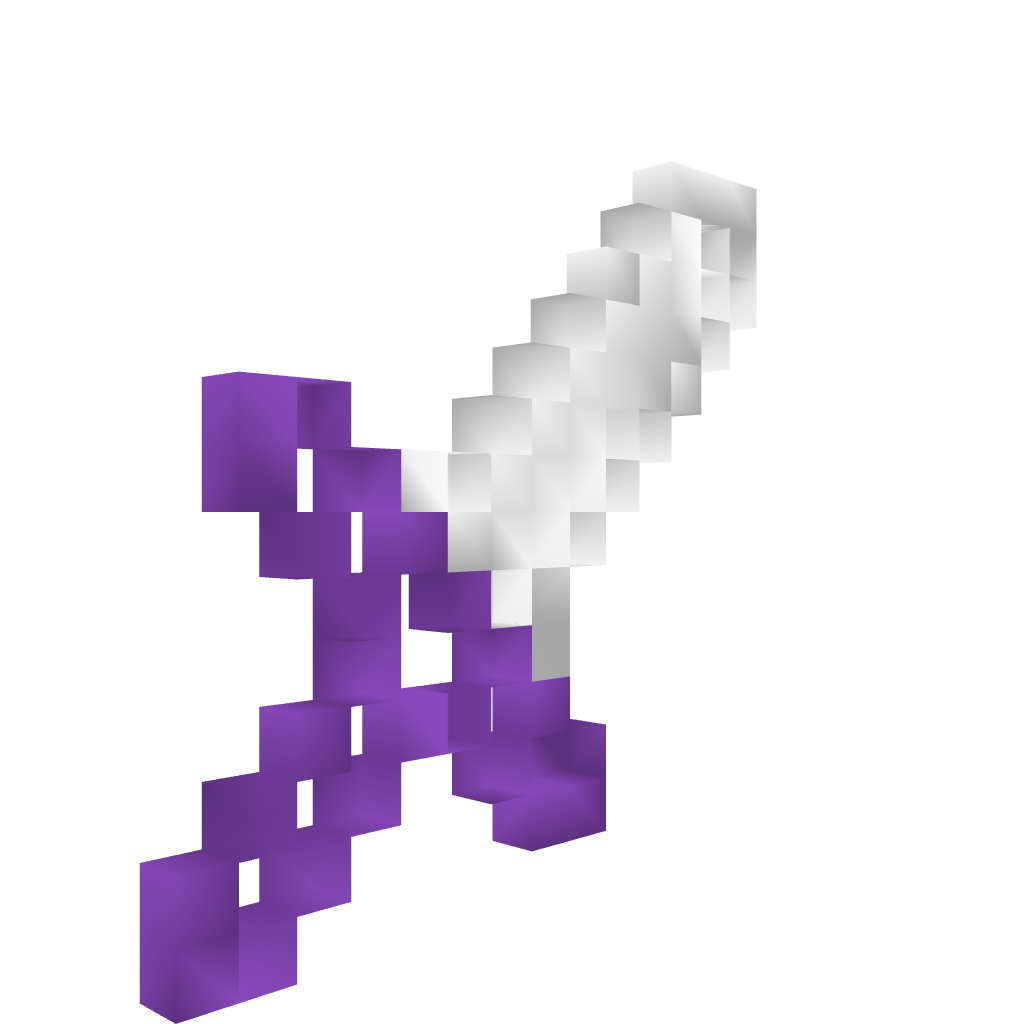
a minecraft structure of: Ice sword high quality